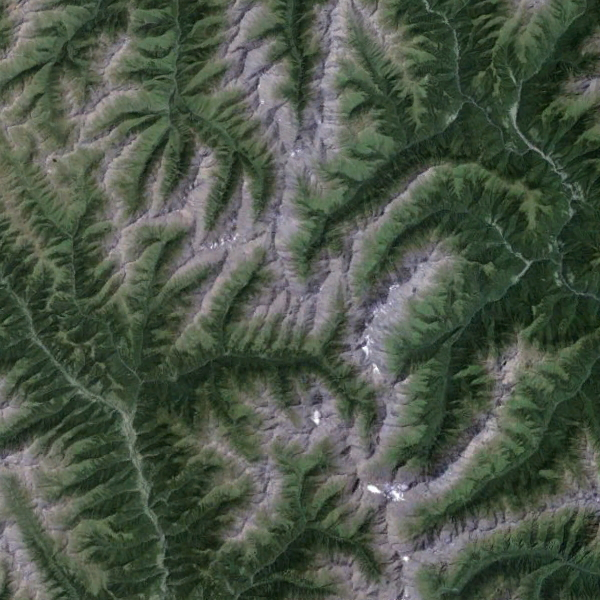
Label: Mountain